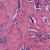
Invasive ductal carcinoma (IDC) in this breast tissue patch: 1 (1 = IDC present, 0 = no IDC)